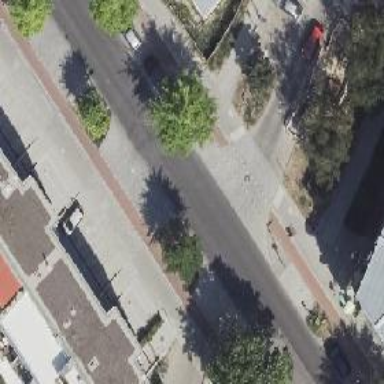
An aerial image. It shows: Tertiary road with asphalt surface. There are separate sidewalks on both sides and cycle tracks on both sides as well.